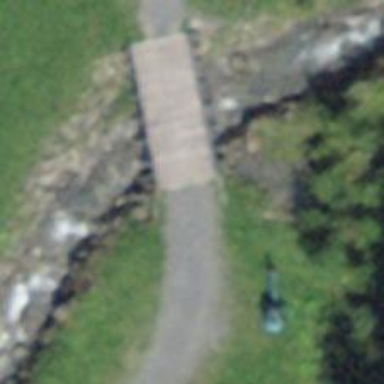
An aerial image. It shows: Unpaved unclassified road with bridge.